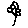
Label: flower